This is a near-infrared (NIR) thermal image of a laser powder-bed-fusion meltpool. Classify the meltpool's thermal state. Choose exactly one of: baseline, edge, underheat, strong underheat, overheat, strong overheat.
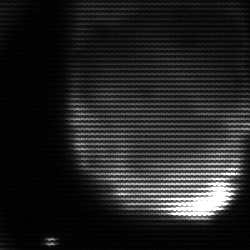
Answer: edge